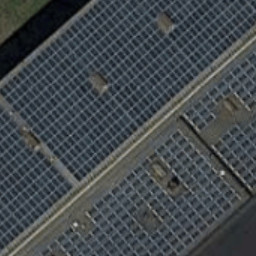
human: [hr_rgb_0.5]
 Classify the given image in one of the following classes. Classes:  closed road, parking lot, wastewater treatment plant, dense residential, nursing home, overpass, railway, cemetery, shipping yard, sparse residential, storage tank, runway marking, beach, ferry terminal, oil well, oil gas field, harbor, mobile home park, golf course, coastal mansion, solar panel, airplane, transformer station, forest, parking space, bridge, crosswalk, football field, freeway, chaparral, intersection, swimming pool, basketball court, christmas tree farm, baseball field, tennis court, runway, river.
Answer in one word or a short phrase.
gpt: solar panel